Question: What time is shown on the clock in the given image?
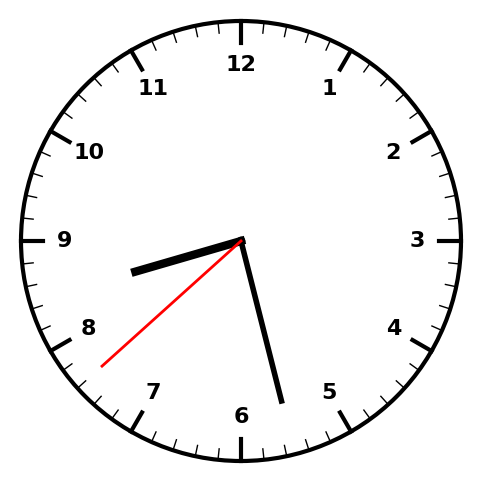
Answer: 08:27:38